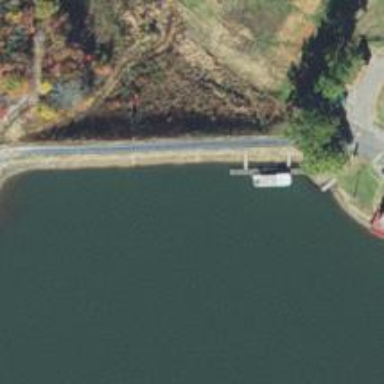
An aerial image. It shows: Dam along waterway.